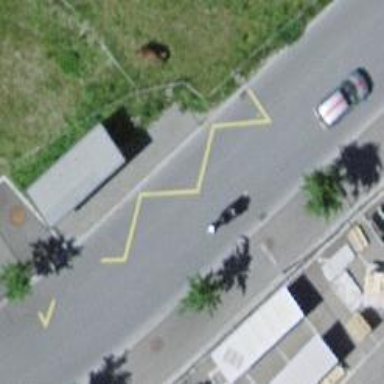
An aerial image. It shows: Bus stop along the road.